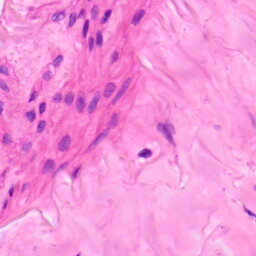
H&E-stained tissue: Lung